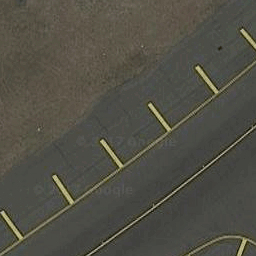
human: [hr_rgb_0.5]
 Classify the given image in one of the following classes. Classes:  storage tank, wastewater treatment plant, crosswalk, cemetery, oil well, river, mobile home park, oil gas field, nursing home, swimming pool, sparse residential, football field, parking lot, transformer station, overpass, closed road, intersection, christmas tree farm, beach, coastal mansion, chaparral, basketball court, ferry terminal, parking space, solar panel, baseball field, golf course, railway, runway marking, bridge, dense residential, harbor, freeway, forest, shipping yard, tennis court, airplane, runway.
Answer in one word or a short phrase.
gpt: runway marking